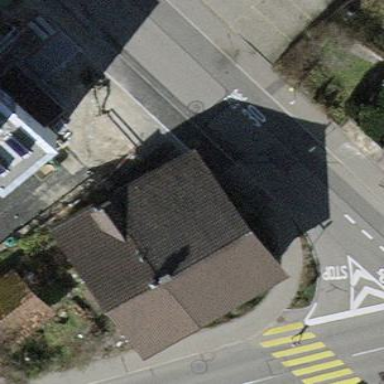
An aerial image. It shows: Gabled building.